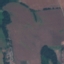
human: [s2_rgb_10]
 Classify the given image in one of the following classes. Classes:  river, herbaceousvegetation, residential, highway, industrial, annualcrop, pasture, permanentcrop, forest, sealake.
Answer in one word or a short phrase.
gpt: Pasture